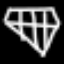
Label: diamond